Field crop: maize
Growth stage: 2
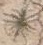
Species: salsola